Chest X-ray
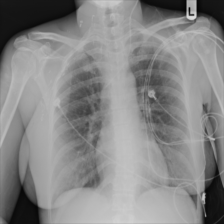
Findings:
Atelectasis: negative
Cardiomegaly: negative
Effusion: negative
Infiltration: negative
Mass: negative
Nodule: negative
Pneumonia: negative
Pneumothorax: negative
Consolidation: negative
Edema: negative
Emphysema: negative
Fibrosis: negative
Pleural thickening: negative
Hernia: negative